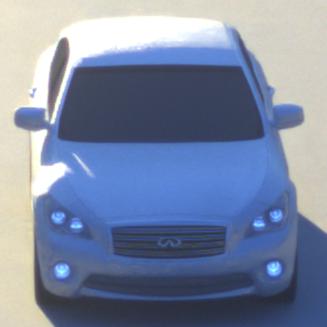
Make: Infiniti
Model: M 37
Detailed model: M (Y51)
Model produced from: 2010/10
Model produced until: 2013/11
Doors: 4
Color: white
Road condition: dry road
Daytime: sunrise or sunset
Contrast: medium contrast